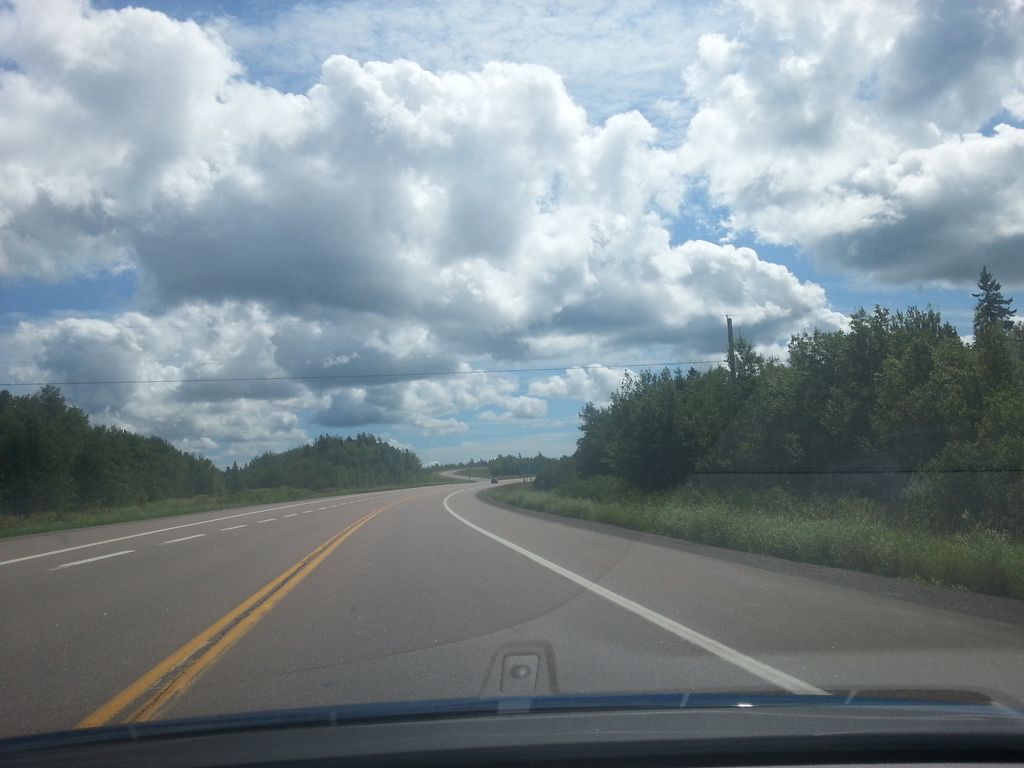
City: charlottetown